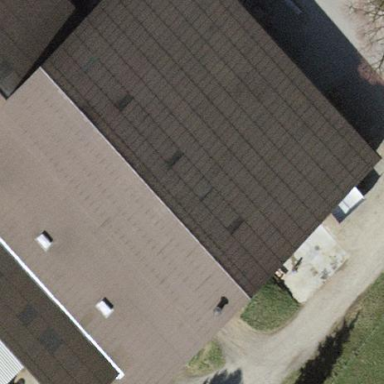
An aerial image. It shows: Stable building.